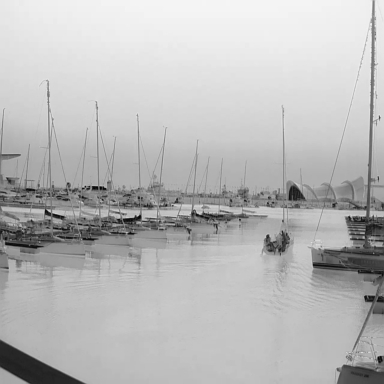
There are 12 sailboats in the infrared image.